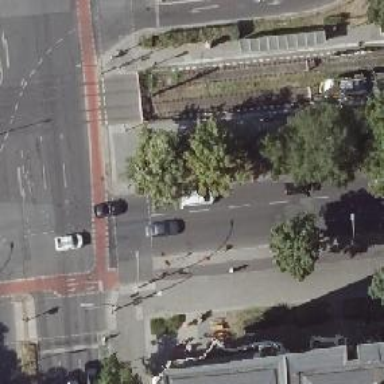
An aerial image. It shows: Crossing with traffic signals.